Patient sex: F
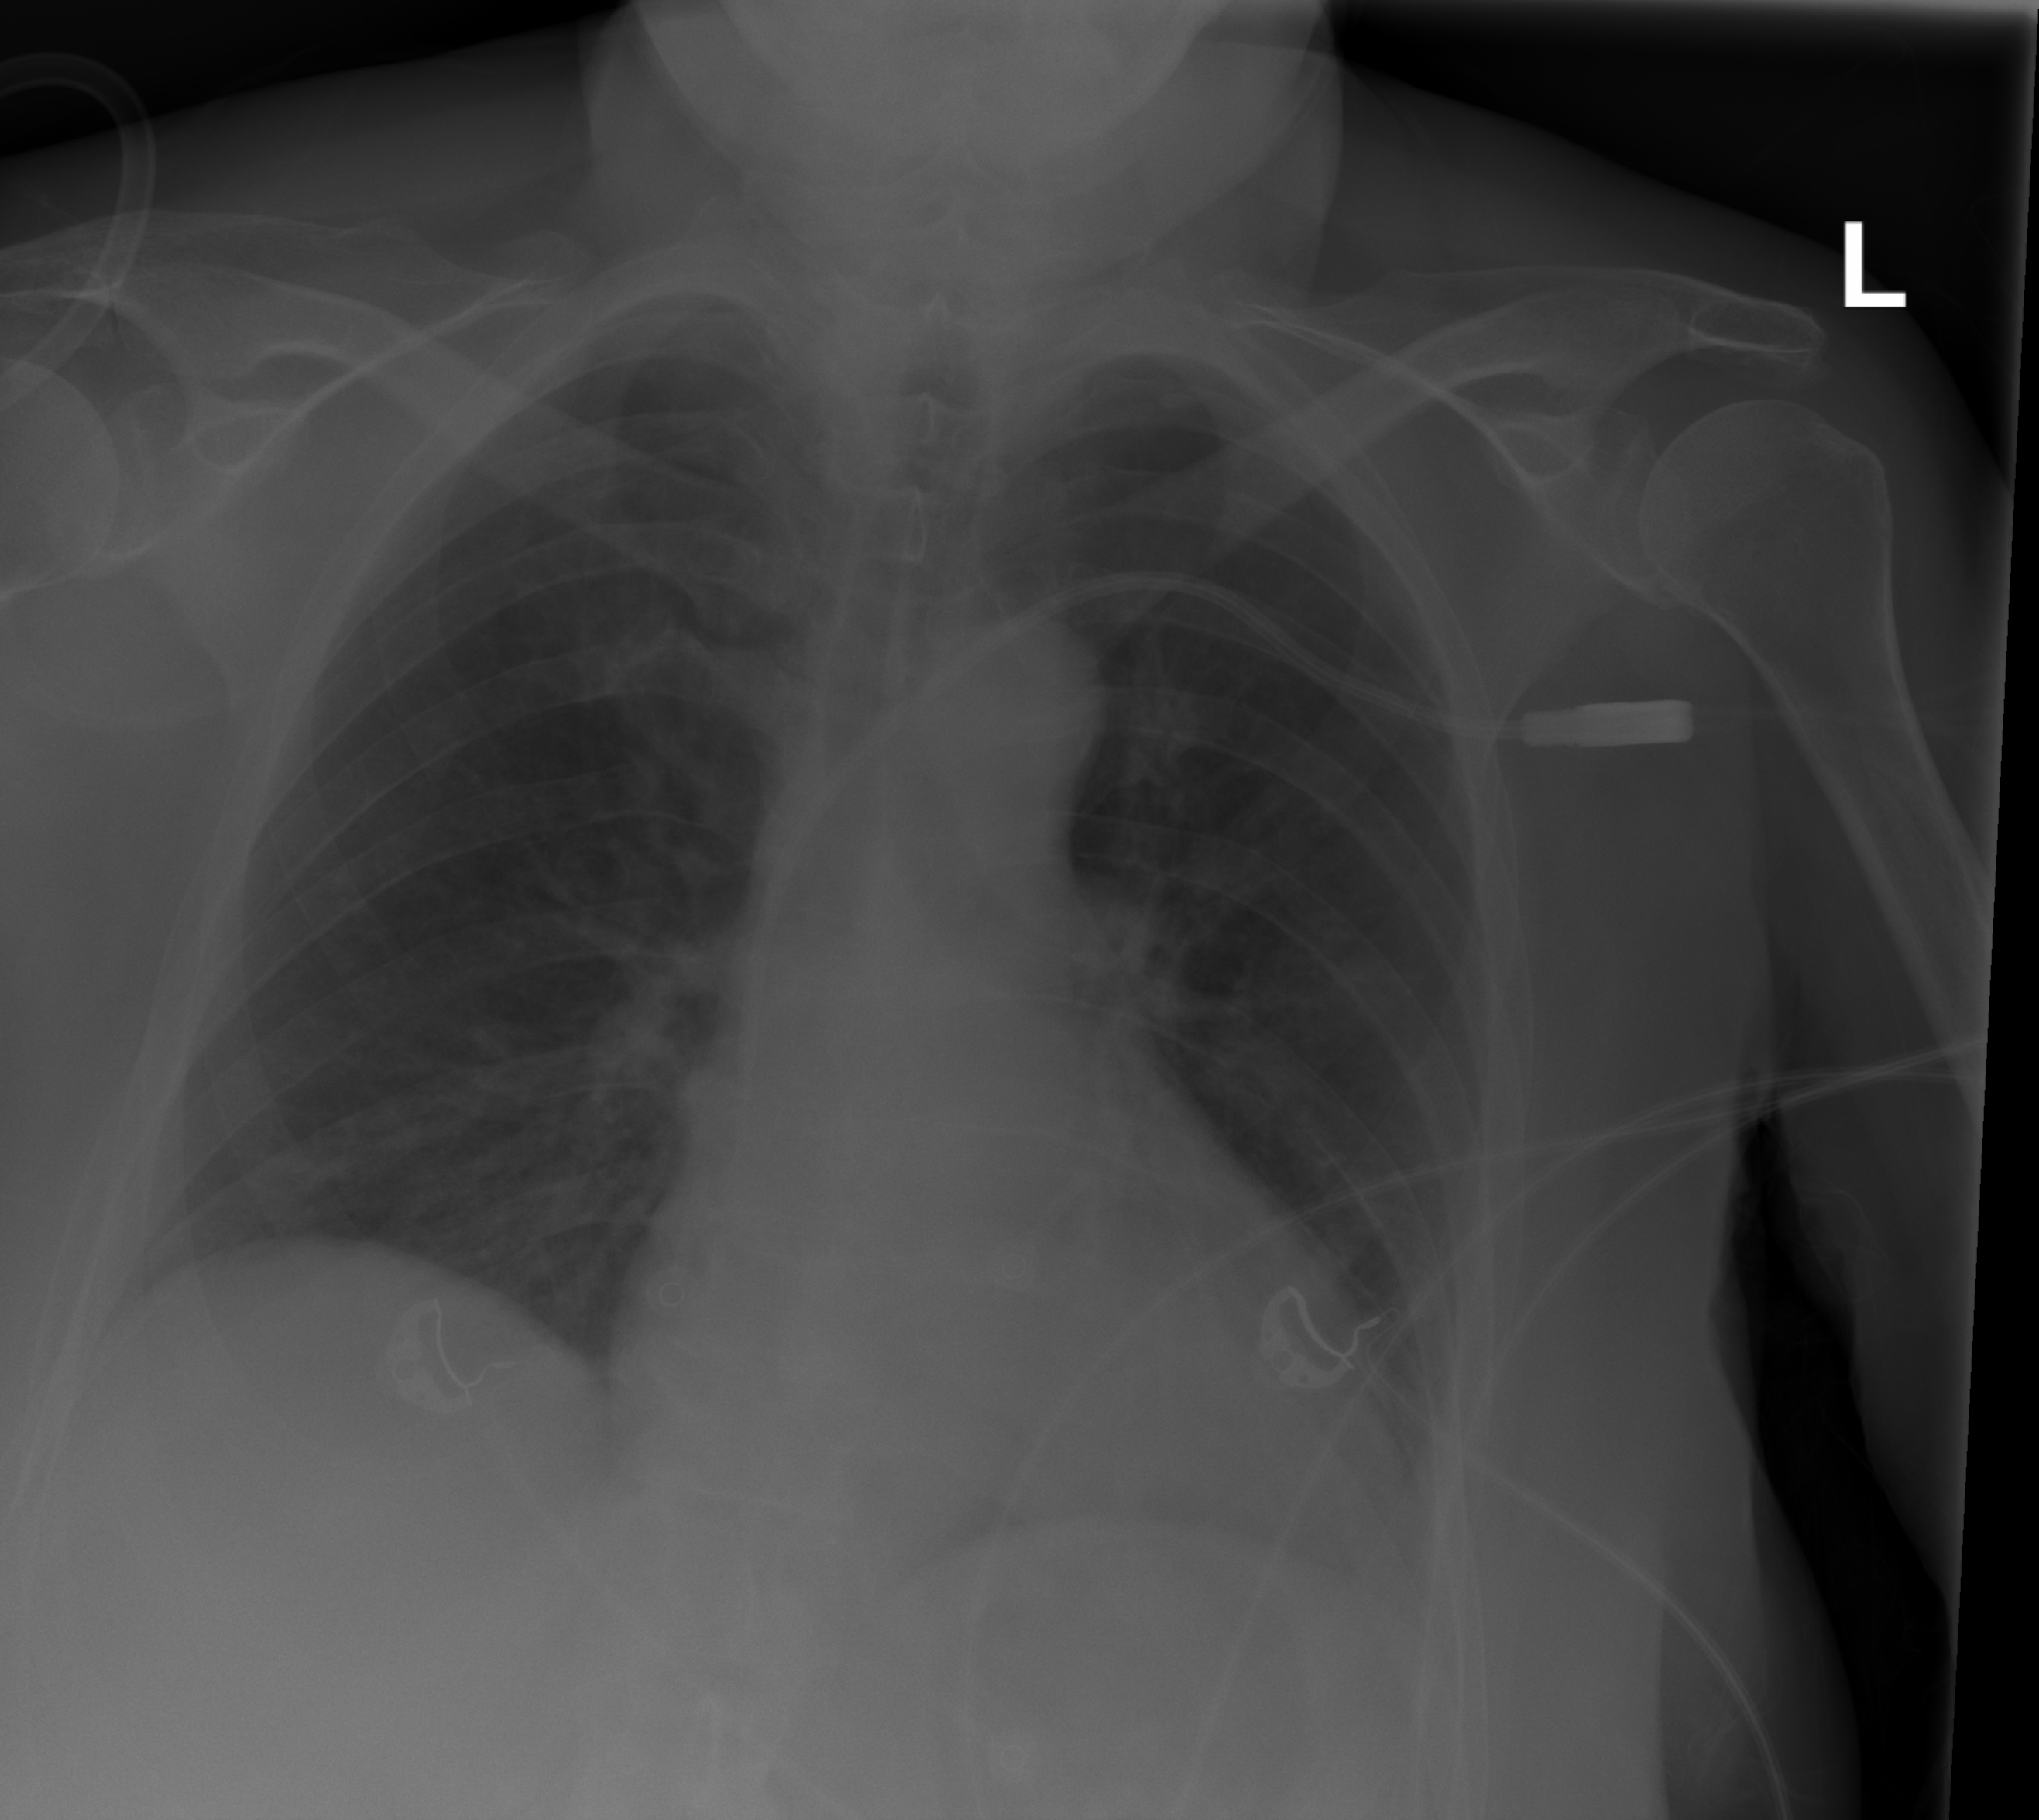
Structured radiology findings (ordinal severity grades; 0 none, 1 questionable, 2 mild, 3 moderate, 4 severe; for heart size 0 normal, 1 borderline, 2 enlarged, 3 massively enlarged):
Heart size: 2
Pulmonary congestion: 0
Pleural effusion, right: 0
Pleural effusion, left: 0
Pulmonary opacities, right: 2
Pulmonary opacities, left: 0
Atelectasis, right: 0
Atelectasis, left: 0